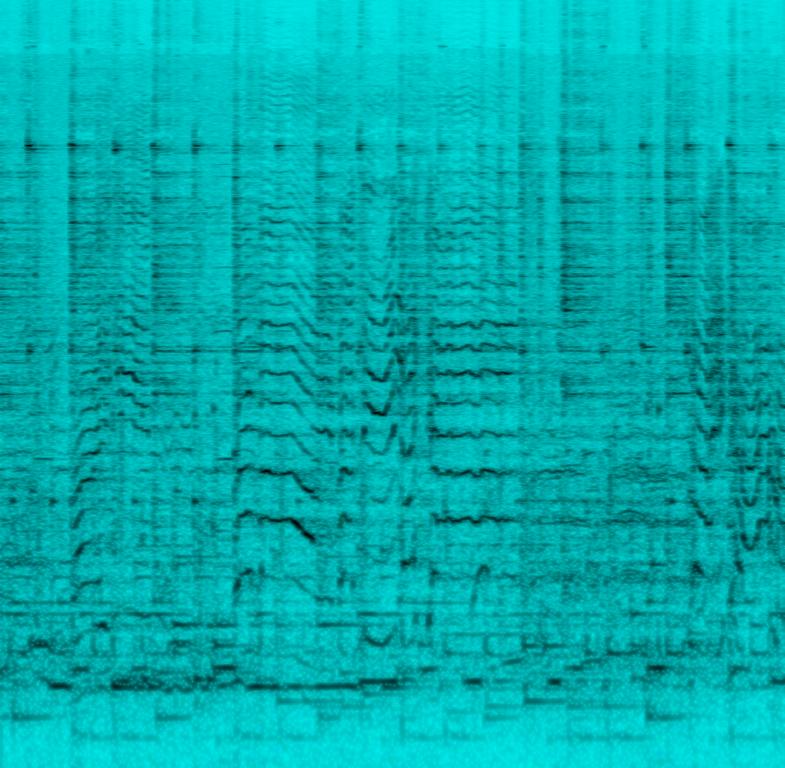
A female vocalist sings this loud chant like folk song in a foreign language. The tempo is medium fast with vocal backup, rhythmic small hand cymbals and xylophone like instruments. The audio quality is inferior so the music is incoherent. This song is a live performance or concert with ambient sounds. The song is loud, lilting, chant-like, meditative, droning, hynoptic, melodious and classical. This song is a Classical Laos Folk song.